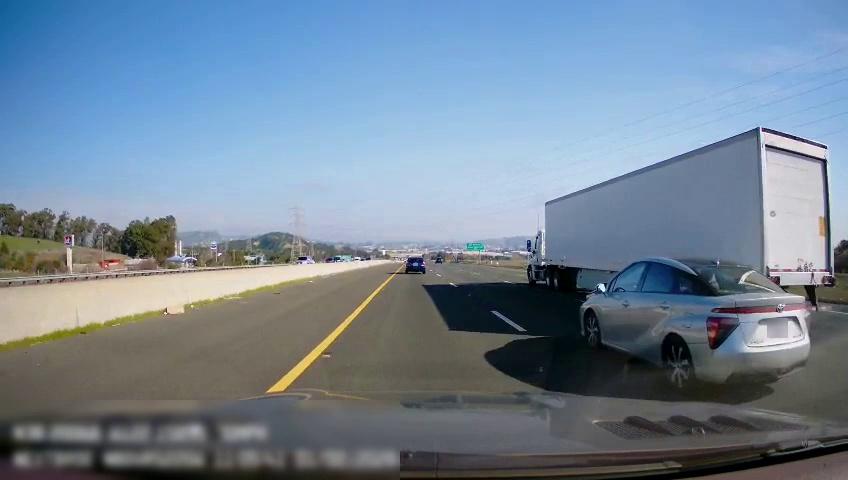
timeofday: Day
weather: Sunny
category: Drivable Space
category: Vehicles | Other LV
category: Vehicles | Car
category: Vehicles | Car
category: Vehicles | Truck
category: Lanes | Current Lane
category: Lanes | Current Lane
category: Lanes | Alternate Lane
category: Lanes | Alternate Lane
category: Lanes | Alternate Lane
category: Traffic | Signs